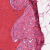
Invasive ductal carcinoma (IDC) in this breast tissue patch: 0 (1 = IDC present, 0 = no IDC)